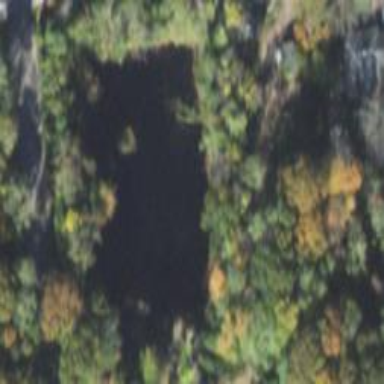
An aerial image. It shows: Peaceful pond surrounded by nature.